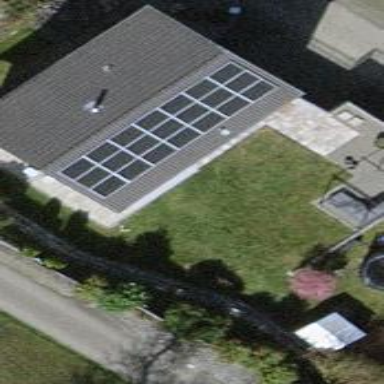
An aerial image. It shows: Solar power generator using photovoltaic panels.